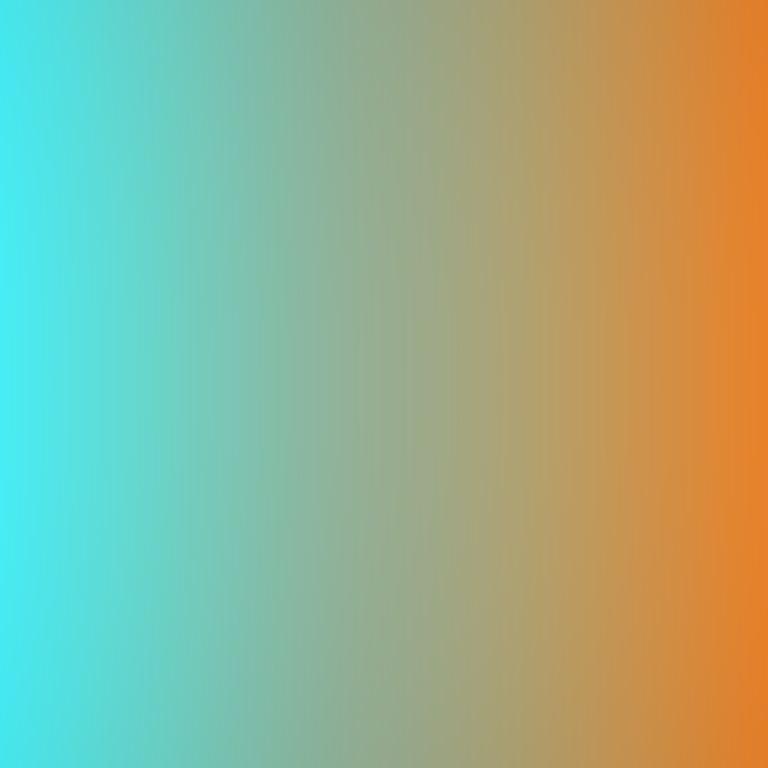
Abstract light effect, smooth gradient from cyan to orange, calm atmosphere, soft blend, no room, no furniture, no objects.